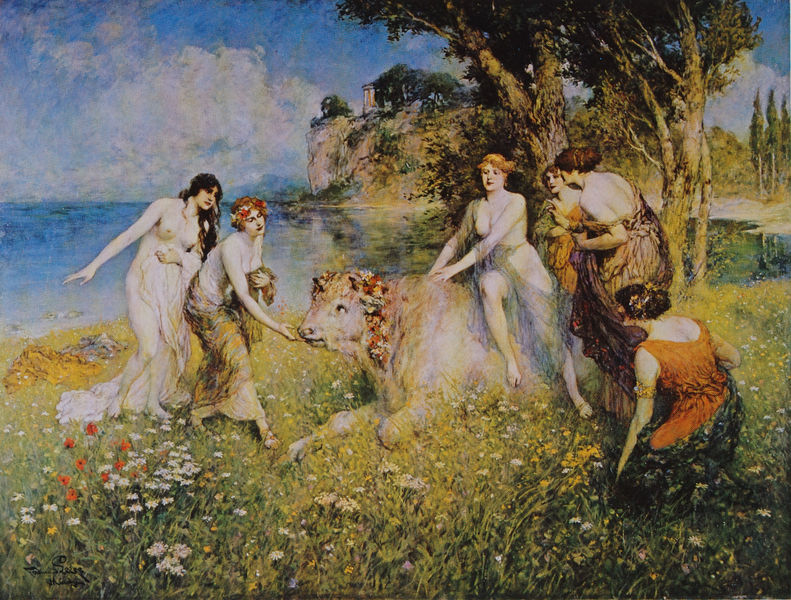
Titel: Europa und der Stier
Künstler: Ferdinand Leeke
Standort: München
Institution: Hofgartengalerie
Schlagwörter: akt, baum, berg, blau, blätter, felsen, gemälde, hand, haut, himmel, kopf, meer, nackt, wasser, weiß, wolken, baden, bäume, fluss, frauen, gelb, grün, himmerl, landschaft, mädchen, ocker, see, sitzen, ufer, äste, blumen, braun, brust, busen, grau, kleid, kleider, orange, rücken, schmuck, schwarz, säulen, blüten, gras, schleier, tuch, wiese, beige, tanz, augen, inkarnat, signatur, öl, ferne, horizont, spiegelung, wind, zweige, wiesen, girlande, tanzen, rosa, reiten, brüste, küste, sommer, strand, liegen, italien, fels, lila, kuh, rind, blue, red, white, women, black, country, dress, dresses, green, jugendstil, ladies, woman, spielen, flowers, pink, blumenwiese, frühling, bucht, klippe, leiber, ruine, burg, nakt, mohn, kranz, damensitz, schnauze, zeus, cliff, cloud, clouds, mythology, naked, nude, nudes, nudity, sky, tree, maul, griechisch, rinde, musen, nymphen, durchsichtig, field, hill, lake, nature, ocean, sea, shore, water, young, griechenland, blumenkranz, trees, präraffaeliten, blütenkranz, pinien, tempel, forest, grass, garden, symbolik, sechs, ochse, stier, beach, europa, göttinnen, leaves, wreath, temple, animal, legs, floral, cow, breasts, goddess, schmücken, gespielinnen, margeriten, violezz, bull, beast, goddesses, greece, natural, muses, medow, clif, maidens, breats, blumen#, graces, keine männer, clifff